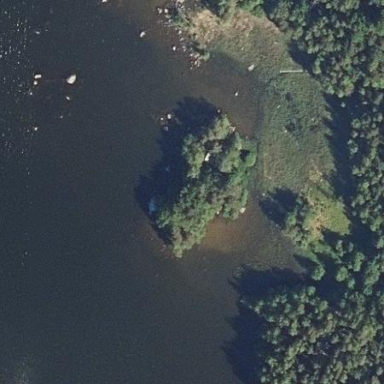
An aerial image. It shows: Islet covered with woodland.